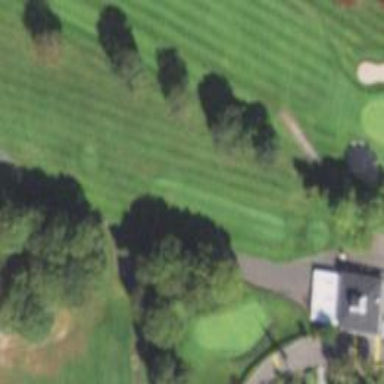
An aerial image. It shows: Path for both roads and golfers.